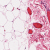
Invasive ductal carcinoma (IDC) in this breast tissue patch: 0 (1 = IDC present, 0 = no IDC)